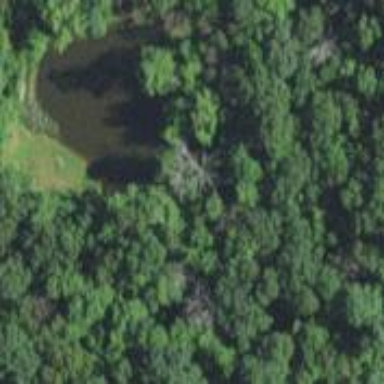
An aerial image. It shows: Serene pond surrounded by nature.